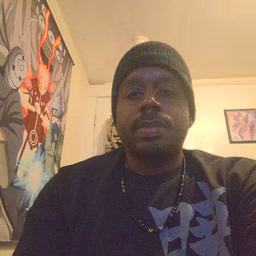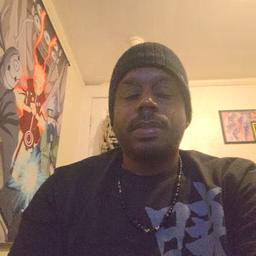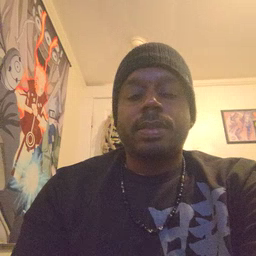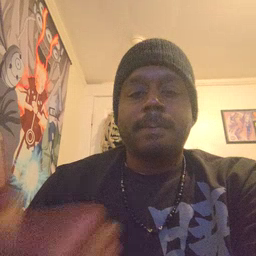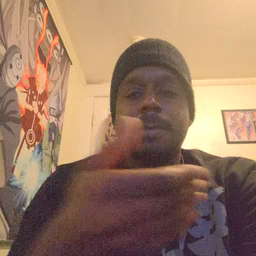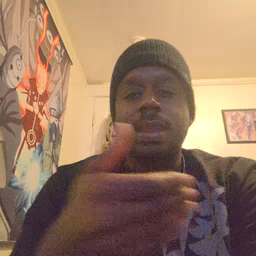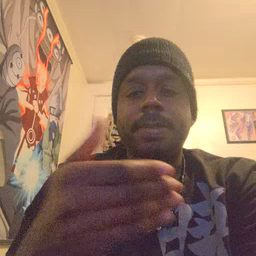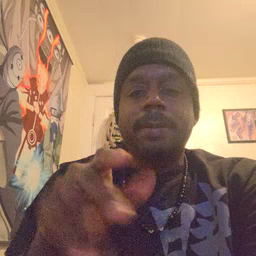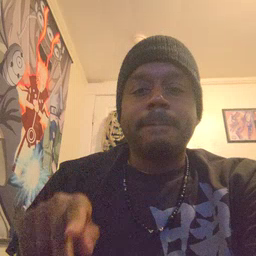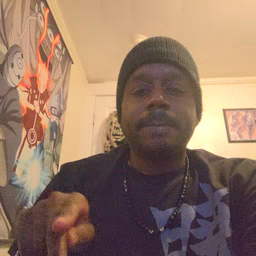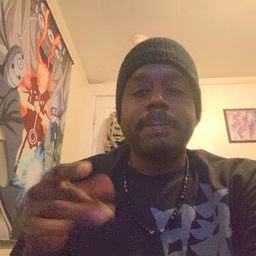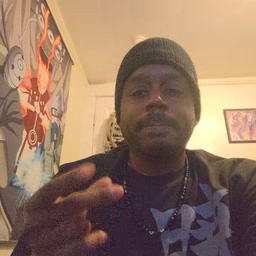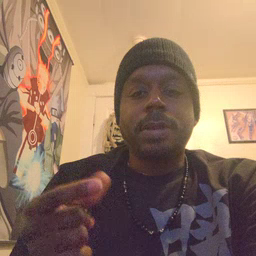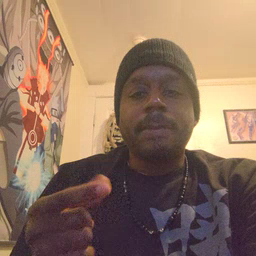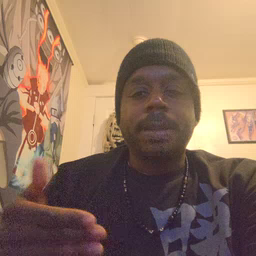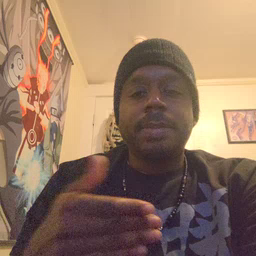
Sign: puppy